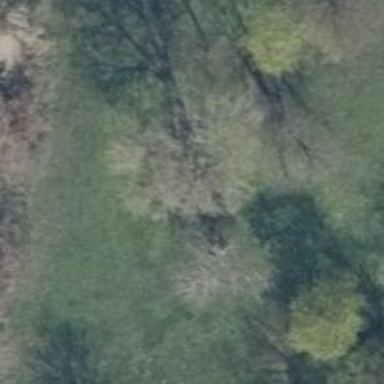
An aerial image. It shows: Beautiful tree in nature.